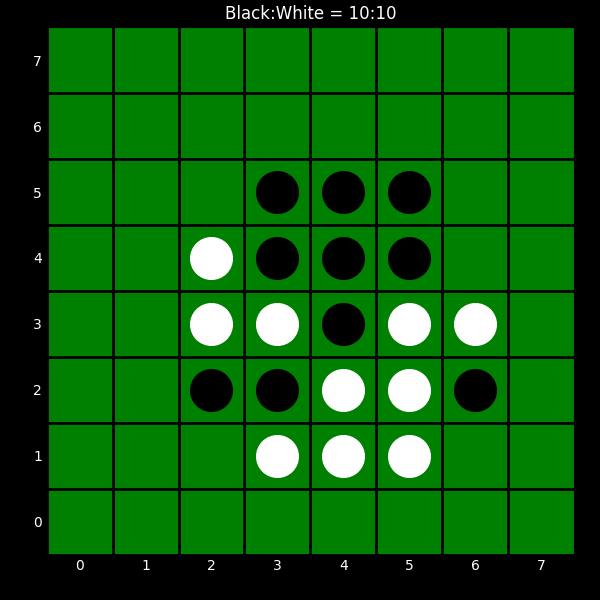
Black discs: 10
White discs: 10